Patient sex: M
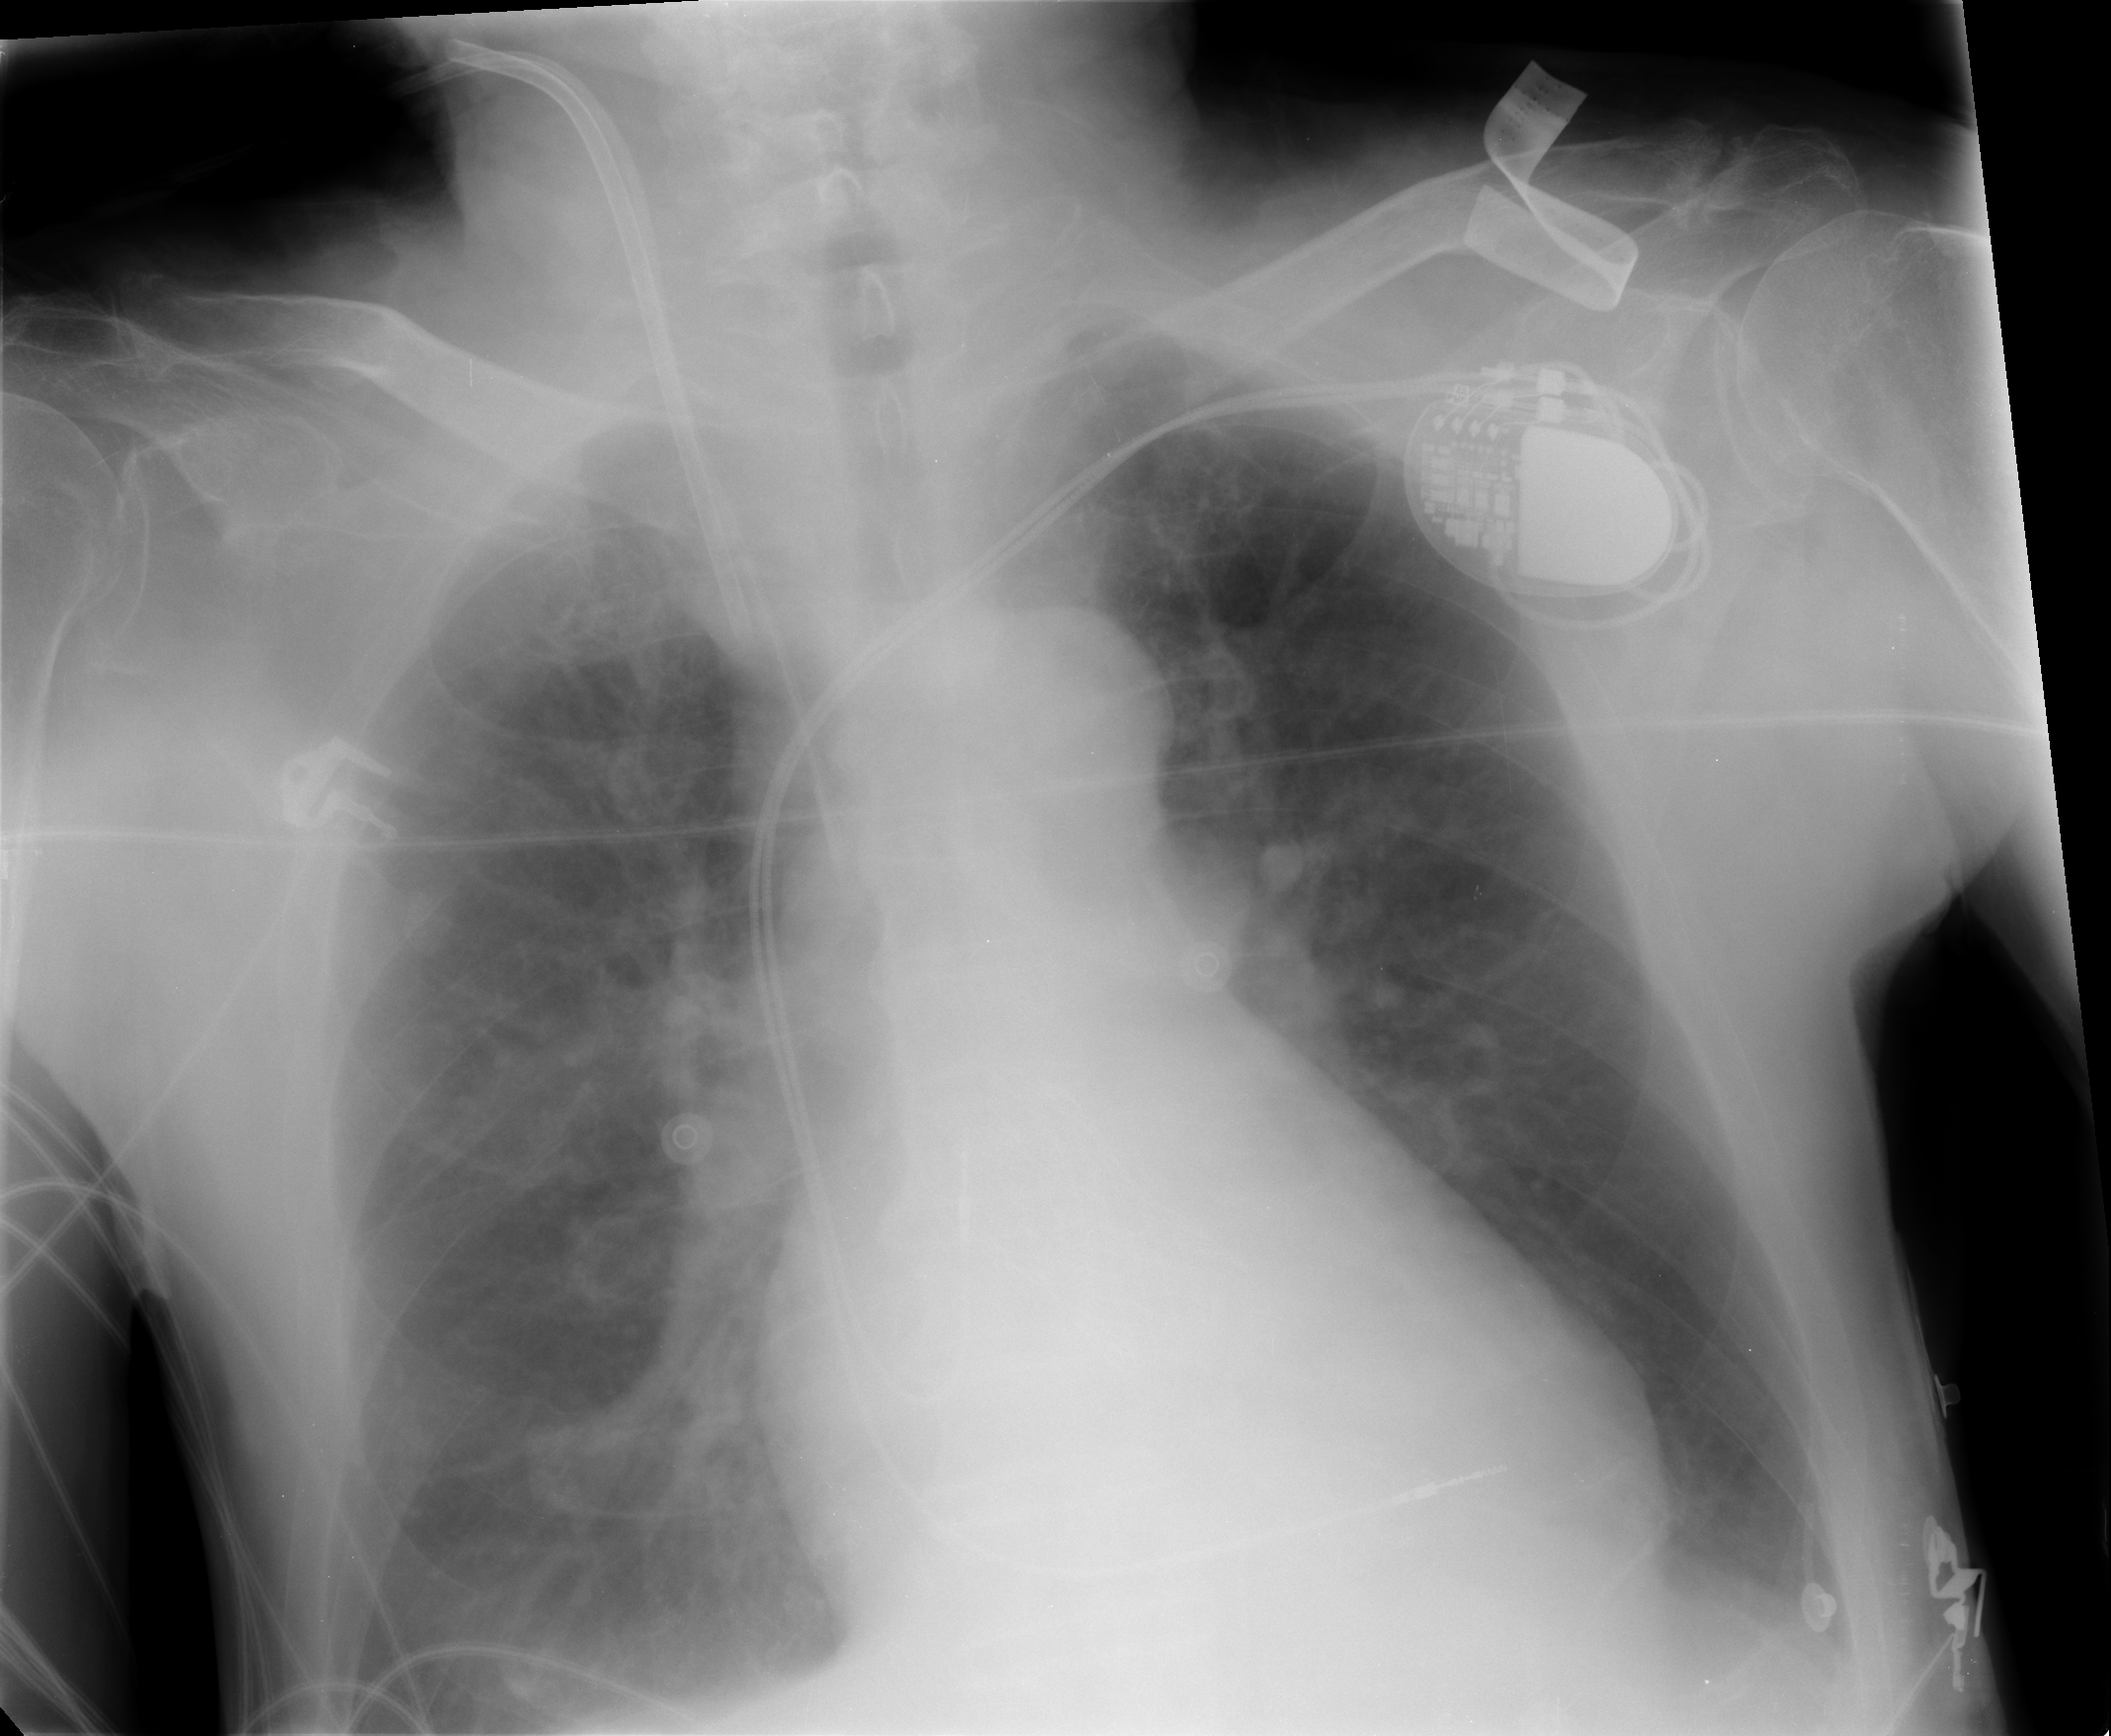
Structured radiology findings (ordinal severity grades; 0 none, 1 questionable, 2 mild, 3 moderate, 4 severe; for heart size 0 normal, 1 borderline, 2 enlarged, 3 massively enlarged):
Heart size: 2
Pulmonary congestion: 1
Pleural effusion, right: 0
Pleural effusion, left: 0
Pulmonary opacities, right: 0
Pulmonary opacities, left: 0
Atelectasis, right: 2
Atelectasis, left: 0